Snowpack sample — Snodgrass Mountain, Crested Butte, Colorado (2/4/25, 12:06 PM MST)
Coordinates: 38.923, -106.968
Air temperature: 35 °F
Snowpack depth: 80 cm
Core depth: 10 cm
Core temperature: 32 °F
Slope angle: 14°, slope face: 78°
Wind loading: low
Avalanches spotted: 0
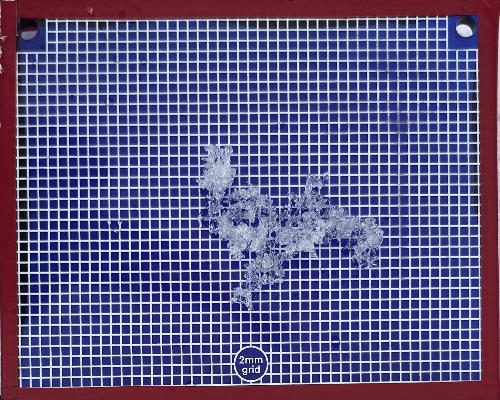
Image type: profile
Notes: No avalanches nearby, unusually warm weather for the last month reported by residents, Collected 25 yards from treeline